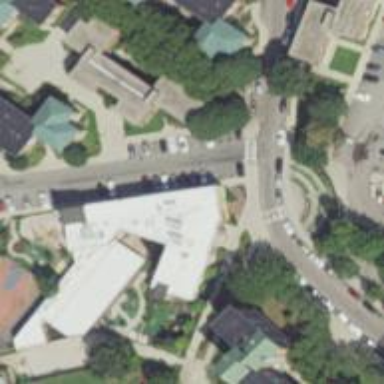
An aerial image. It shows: Kindergarten building.